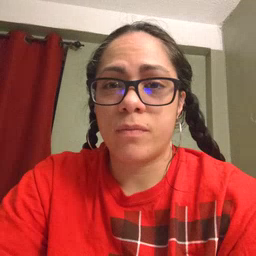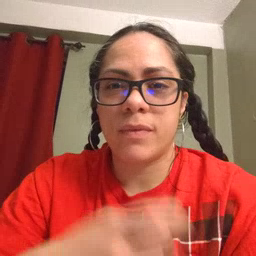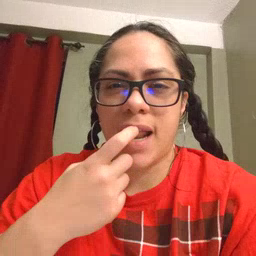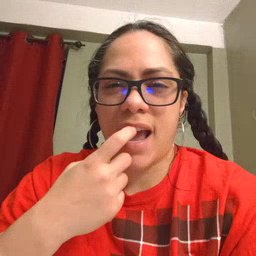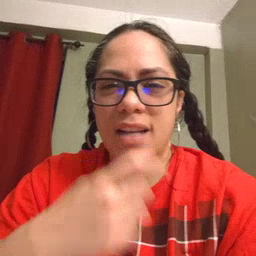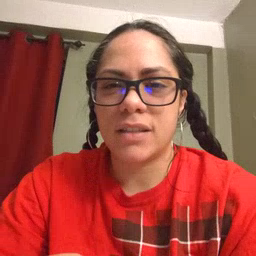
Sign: glasswindow